Question: I use TortiseSVN and when I "unversion & ignore a file", it will be removed on the server. There doesnt appear to be a "ignore".

How can I ignore a file (dont change the server copy) in SVN? I dont mind using Command Prompt, but on Windows theres no 'svn' command. Or perhaps I need to find that executable 1st
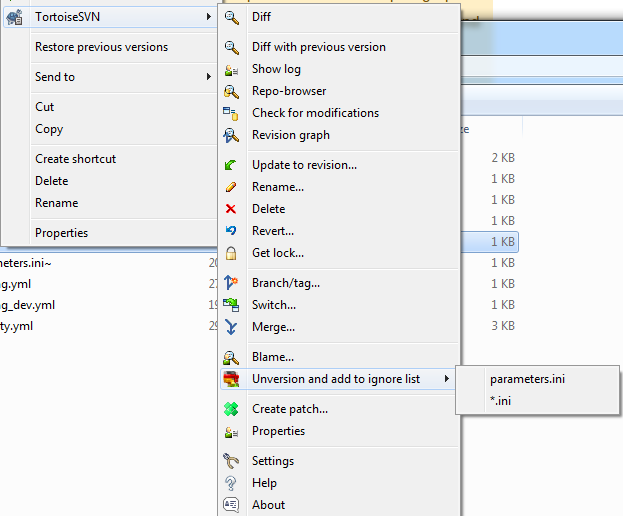
Answer: TortoiseSVN has an <URL> changelist, which you can use for this purpose.